Question: Recently discovered $.extend and applied it on my code:
'''
var chartFactory = function(options) {
this.defaults = {
type: "line",
width: "800",
height: "500",
heightScale: {
domain: ["0", "250"],
range: ["300", "0"]
},
widthScale: {
domain: ["0", "250"],
range: ["0", "900"]
},
Yaxis: {
ticks: ["5"],
scale: "heightScale",
orient: "left"
},
Xaxis: {
ticks: ["10"],
scale: "widthScale",
orient: "bottom"
}
};
$.extend(this.options, options, this.defaults);
};
'''
I have this class where is an object of it.
Am trying to merge the contents of the object values with the default values such that the values of the new object that has been made is retained and the resultant should be on the new object.
'''
var lineChart = new chartFactory({
type: "line",
Xaxis: {
ticks: ["20"],
scale: "widthScale",
orient: "bottom"
}
});
'''
So basically when i consoled lineChart(console.log(lineChart),this is what came up:

The should have been "20".
What am i doing wrong?
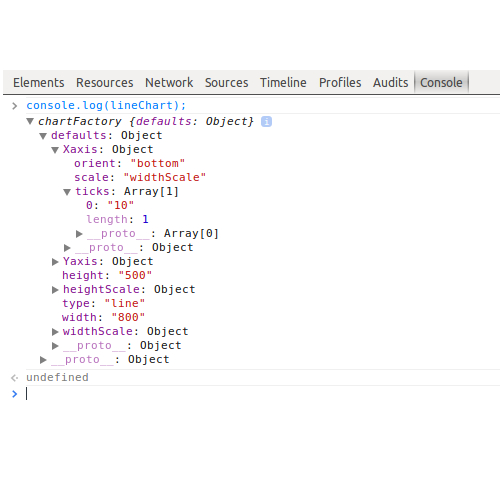
Answer: You have to actually create 'this.options' first, then merge the other two objects into that object, passing 'this.defaults' first, then 'options', as the latter will overwrite properties in the former
'''
var chartFactory = function(options) {
this.defaults = {
type: "line",
width: "800",
height: "500",
heightScale: {
domain: ["0", "250"],
range: ["300", "0"]
},
widthScale: {
domain: ["0", "250"],
range: ["0", "900"]
},
Yaxis: {
ticks: ["5"],
scale: "heightScale",
orient: "left"
},
Xaxis: {
ticks: ["10"],
scale: "widthScale",
orient: "bottom"
}
};
this.options = {};
$.extend(this.options, this.defaults, options);
};
var lineChart = new chartFactory({
type: "line",
Xaxis: {
ticks: ["20"],
scale: "widthScale",
orient: "bottom"
}
});
'''
<URL>